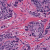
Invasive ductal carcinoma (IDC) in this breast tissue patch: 1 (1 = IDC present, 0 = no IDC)